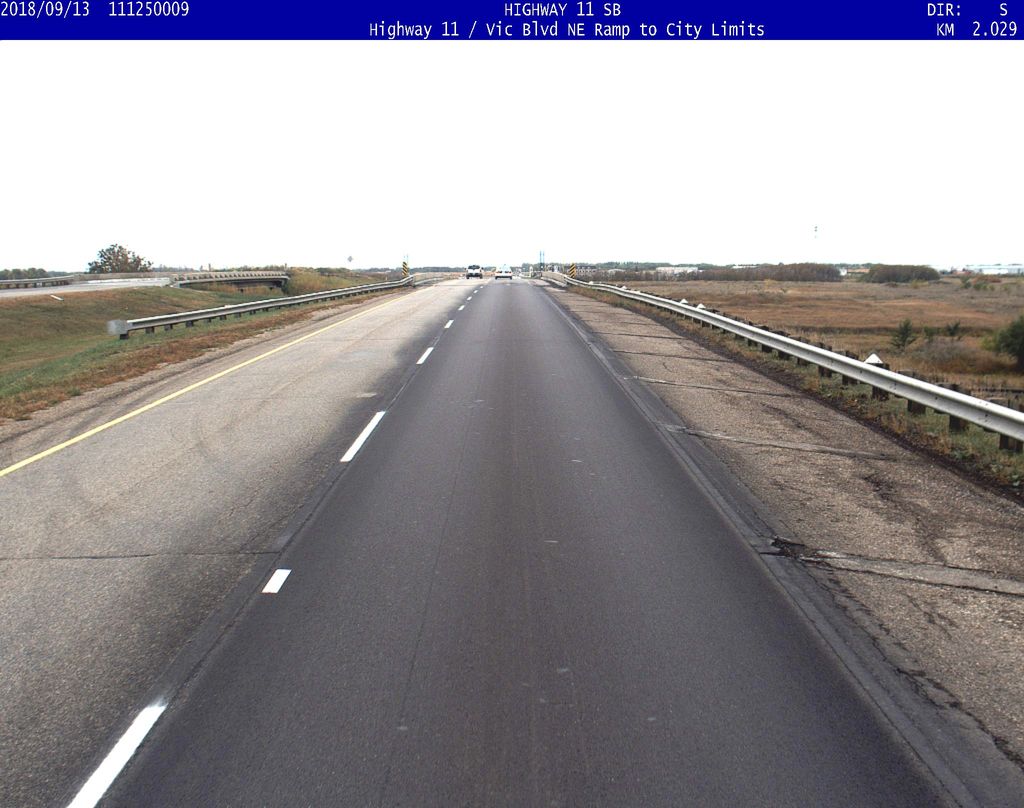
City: saskatoon